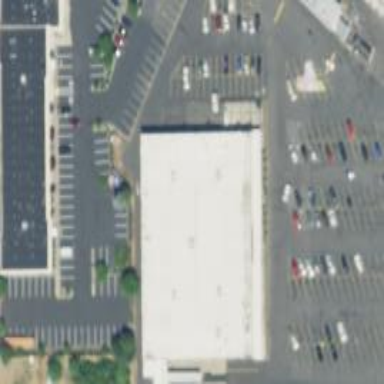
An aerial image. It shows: Department store with pharmacy inside the building.